Question: We are using MSBuild for our Continuous integration system and check the code issues with an StyleCop task for each project.
When we compile the project in build machine in debug mode StyleCop finish successfully, but the same code in Release find one problem.
I would like that Debug mode find this problem.

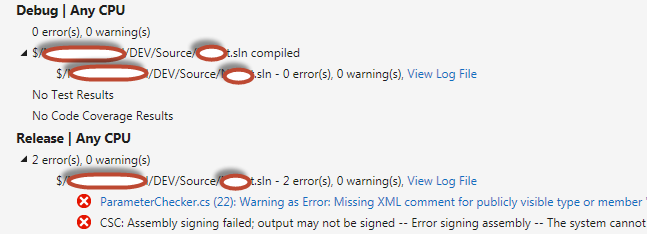
Answer: It looks like you don't have XML documentation turned on for the debug build.
Go to the Project properties, "Build" tab, ensure that the Debug configuration is selected (droplist at the top) and check that the "XML Documentation file" option is ticked.
Also check that "Treat warnings as errors" is selected.